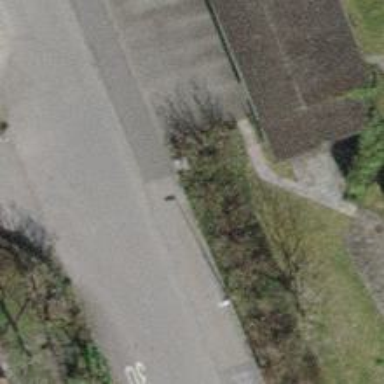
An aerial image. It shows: Asphalt footway with unmarked crossing.